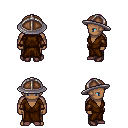
a pixel art fantasy rpg character, male body template, human, dark skin, brown robe, robe skirt, pink short mohawk hairstyle, chain helm, leather bracers, maroon shoes, four views (front, back, left, right), 2x2 character sprite sheet, small pixel art, hard edges, no anti-aliasing